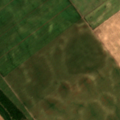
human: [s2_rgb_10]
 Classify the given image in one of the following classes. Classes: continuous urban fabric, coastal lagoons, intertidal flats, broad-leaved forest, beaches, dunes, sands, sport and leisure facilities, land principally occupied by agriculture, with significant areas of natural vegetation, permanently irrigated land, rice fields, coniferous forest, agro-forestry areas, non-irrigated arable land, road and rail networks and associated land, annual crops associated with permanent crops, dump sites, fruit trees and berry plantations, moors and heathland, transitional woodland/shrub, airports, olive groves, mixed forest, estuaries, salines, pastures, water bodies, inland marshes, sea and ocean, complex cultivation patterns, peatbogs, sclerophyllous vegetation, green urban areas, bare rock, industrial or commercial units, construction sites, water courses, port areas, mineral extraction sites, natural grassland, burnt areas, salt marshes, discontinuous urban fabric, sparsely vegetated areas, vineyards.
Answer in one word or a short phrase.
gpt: non-irrigated arable land, transitional woodland/shrub